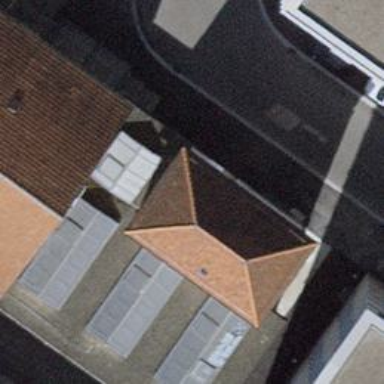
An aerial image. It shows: Building with hipped roof.